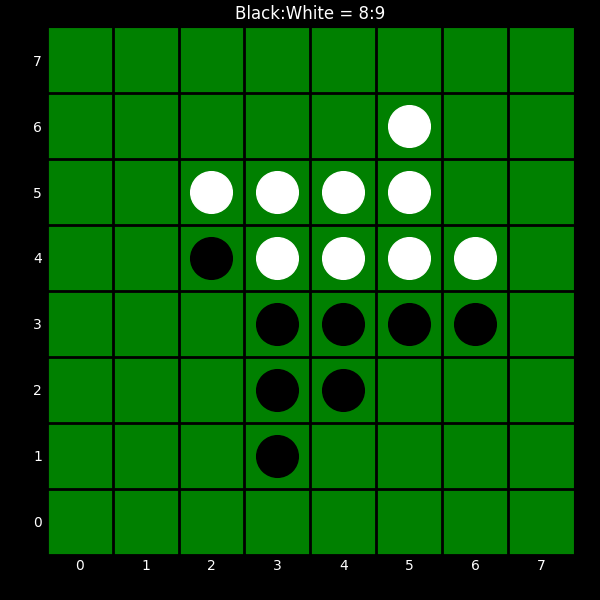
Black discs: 8
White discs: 9